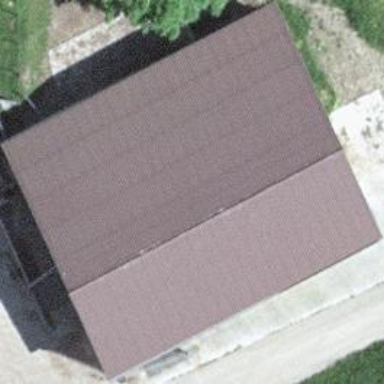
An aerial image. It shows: Farm auxiliary building.